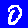
Digit: 0